Question: Questions exactly like this have been asked before, i've read them all and tried to make sense of the official django documentation on the subject but i'm still struggling to use static files on the virtual server. More specifically i'm just trying to get my template, 'Base.html', to use 'base.css.'
My folder structure looks like this:
'''
manage.py
static/CSS/base.css
VergeGreenITEvent_Website/settings.py
VergeGreenITEvent_Website/views.py ect
VergeGreenITEvent_Website/Webpage_Templates/Base.html
'''
(no app folder at the moment, as I was following "The django book" to learn and hadn't gotten to that bit!)
<URL>
In my Base.html template I now have the code:
'''
<head>
<title>Verge Green IT</title>
{% load static %}
<link rel="stylesheet" href="{% static "CSS/base.css" %}" type="text/css" />
</head>
'''
CSS still isn't being applied. Could you help me figure out what i'm doing wrong? I'd be incredibly grateful.
I'm using the latest version of Django. (1.4)
---
urls.py :
'''
from django.conf.urls import patterns, include, url
from django.conf import settings
from django.contrib.staticfiles.urls import staticfiles_urlpatterns
import views
urlpatterns = patterns('',
url(r'^$', views.Home),
)
if settings.DEBUG:
urlpatterns += staticfiles_urlpatterns() #this serves static files and media files.
#in case media is not served correctly
urlpatterns += patterns('',
url(r'^media/(?P<path>.*)$', 'django.views.static.serve', {
'document_root': settings.MEDIA_ROOT,
}),
)
'''
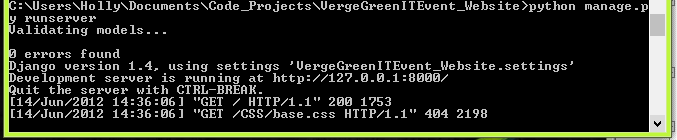
Answer: If you're using Django 1.4 then I would use the static tag:
'''
{% load static %}
<link rel="stylesheet" href="{% static "CSS/base.css" %}" type="text/css" />
'''
You probably need this in your urls too, in development files are served via django
'''
if settings.DEBUG:
urlpatterns += staticfiles_urlpatterns() #this serves static files and media files.
#in case media is not served correctly
urlpatterns += patterns('',
url(r'^media/(?P<path>.*)$', 'django.views.static.serve', {
'document_root': settings.MEDIA_ROOT,
}),
)
'''
Also in your settings it's common practice to avoid hardcoding locations, here's an example (by the way do you have the static filefinders in your settings?
'''
PROJECT_ROOT = path.dirname(path.abspath(__file__)) #gets directory settings is in
STATIC_ROOT = path.join(PROJECT_ROOT,'static-root')
# this folder is used to collect static files in production. not used in development
STATIC_URL = "/static/"
STATICFILES_DIRS = (
('', path.join(PROJECT_ROOT,'static')), #store site-specific media here.
)
# List of finder classes that know how to find static files in
# various locations.
STATICFILES_FINDERS = (
'django.contrib.staticfiles.finders.FileSystemFinder',
'django.contrib.staticfiles.finders.AppDirectoriesFinder',
)
TEMPLATE_CONTEXT_PROCESSORS = (
# other processors...
"django.core.context_processors.static",
)
'''